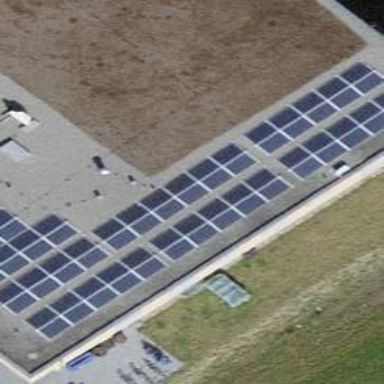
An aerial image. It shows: Solar power generator with photovoltaic panels.